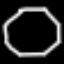
Label: octagon